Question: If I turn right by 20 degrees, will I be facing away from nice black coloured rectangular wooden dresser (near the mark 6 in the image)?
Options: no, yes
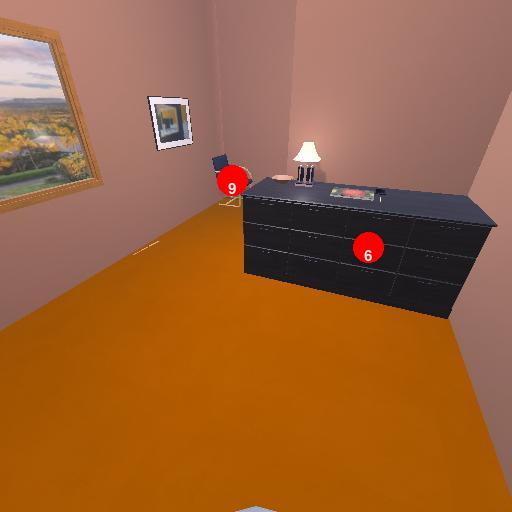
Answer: no